Question: I use 'Processing.js' to display some 45 degrees rotated text on an image.
The problem is that after roation the text becomes hard to read as artifacts become visible, letter spacing is not constant or letters do not have the same bottom line.
Here is a <URL>.
You can see that the second "Hello World" has the 'O' sign instead of 'e' and 'o'.
Also, at 8th the letter spacing problem is obvious.
Is there a way to fix this? At least for 45 degrees rotated text.
Here's a screenshot. I know that here seems like it's not of a big deal, but the final image has to be perfect and this bug really stands out.

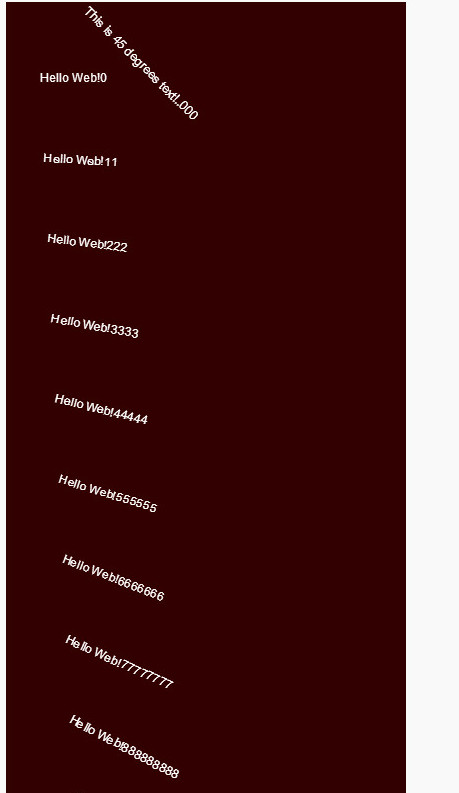
Answer: I can't give a specific solution for processing but if you are ok with a generic answer you can do the following and then possibly integrate that with processing:
Chrome's text ability is currently poor (I believe a left-over from WebKit) not just with canvas but in general. This becomes especially visible when rotation is applied. The (backward) "'o'" you see is in fact the 'e' but due to the poor text engine and rounding errors the details melts together and it ends up looking like a Nordic char in this case.
A work-around is to draw the text you want to rotate to an off-screen canvas with no rotation applied, then use that canvas as an image that you draw to your main canvas to which rotation is applied.
This will produce a much better result and also perform better as normal image interpolation is used instead of the text engine.
An example can be:
'''
/// draw text to off-screen canvas
osCtx.font = '12px arial';
osCtx.textBaseline = 'top';
osCtx.fillText(txt, 0, 0);
/// draw off-screen canvas rotated to main canvas
ctx.translate(w * 0.5, h * 0.5);
ctx.rotate(0.5);
ctx.drawImage(osCanvas, 0, 0);
'''
<URL>
Which will result in the same text looking like this instead:

versus drawn <URL>: